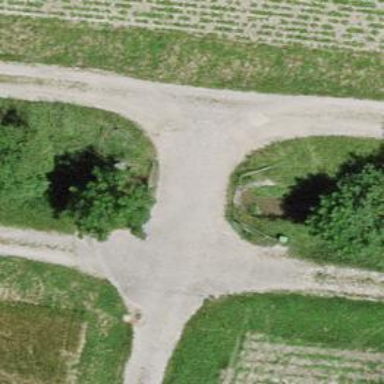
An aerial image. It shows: Track road with unpaved surface that includes bridge of grade2.